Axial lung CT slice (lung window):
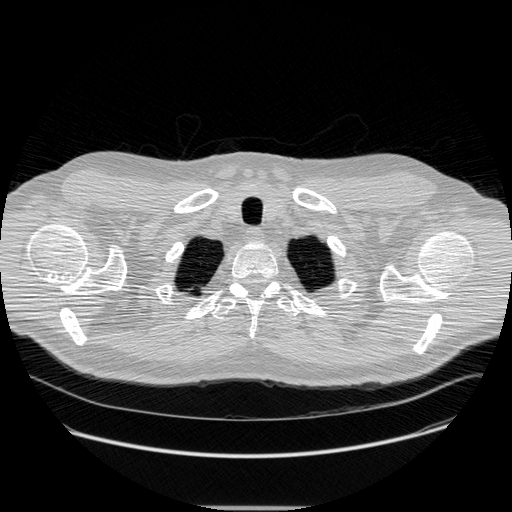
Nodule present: no